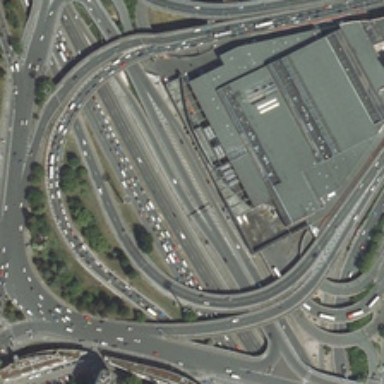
Some green trees are near a viaduct with many cars .